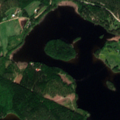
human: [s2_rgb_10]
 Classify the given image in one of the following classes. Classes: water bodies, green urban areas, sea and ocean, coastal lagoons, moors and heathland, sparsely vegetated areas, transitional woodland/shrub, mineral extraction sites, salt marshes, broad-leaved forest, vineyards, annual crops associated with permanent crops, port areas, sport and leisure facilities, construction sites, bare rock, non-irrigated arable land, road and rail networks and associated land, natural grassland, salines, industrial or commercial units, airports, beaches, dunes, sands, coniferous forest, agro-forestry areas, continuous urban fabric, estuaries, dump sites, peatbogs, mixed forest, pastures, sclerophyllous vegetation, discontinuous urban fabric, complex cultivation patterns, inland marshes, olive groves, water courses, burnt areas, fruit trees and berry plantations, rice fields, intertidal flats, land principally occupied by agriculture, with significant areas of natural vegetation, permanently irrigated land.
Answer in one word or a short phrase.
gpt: land principally occupied by agriculture, with significant areas of natural vegetation, coniferous forest, mixed forest, water bodies